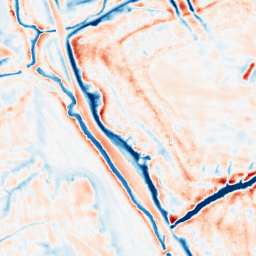
Category: edge_preserving
Decomposition family: bilateral
Decomposition parameters: d: 21
sigma_color: 75
sigma_space: 75
Upsampling method: linear_exact
Upsampling parameters: scale: 8
Upsampling scale: 8